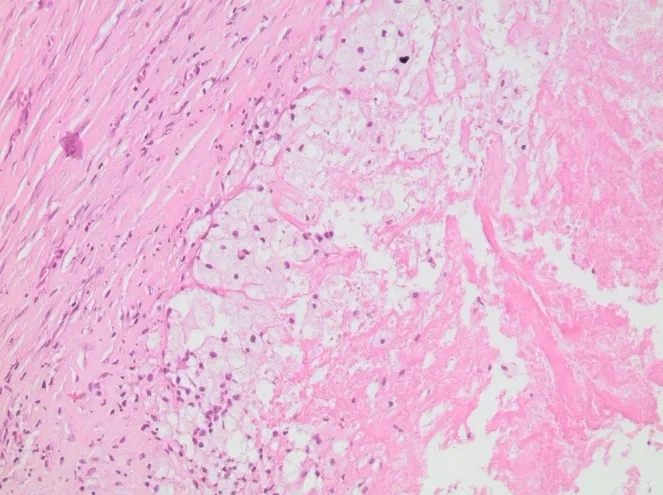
Hematoxylin and Eosin Stain of the tumor at 20x magnification showing clusters of macrophages with few mononuclear leukocytes.
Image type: pathology (h&e)